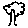
Label: tree